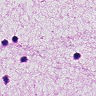
Metastatic tissue present: no